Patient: sex M, age 24
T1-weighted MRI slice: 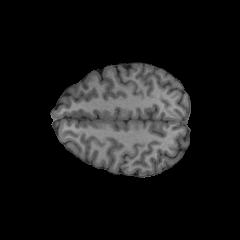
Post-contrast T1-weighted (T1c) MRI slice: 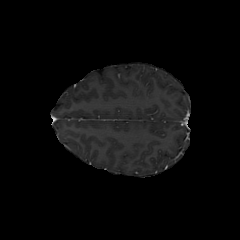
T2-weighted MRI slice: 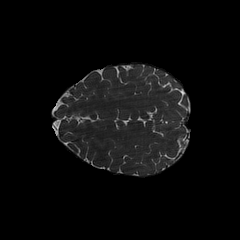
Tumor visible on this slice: no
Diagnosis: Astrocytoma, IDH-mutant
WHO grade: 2